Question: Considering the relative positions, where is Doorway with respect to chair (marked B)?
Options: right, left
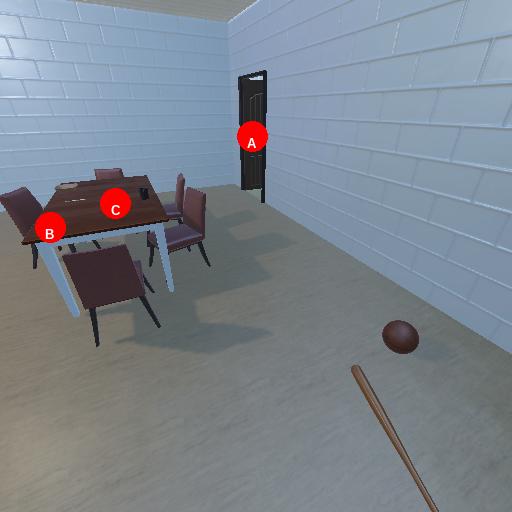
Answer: right